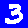
Digit: 3